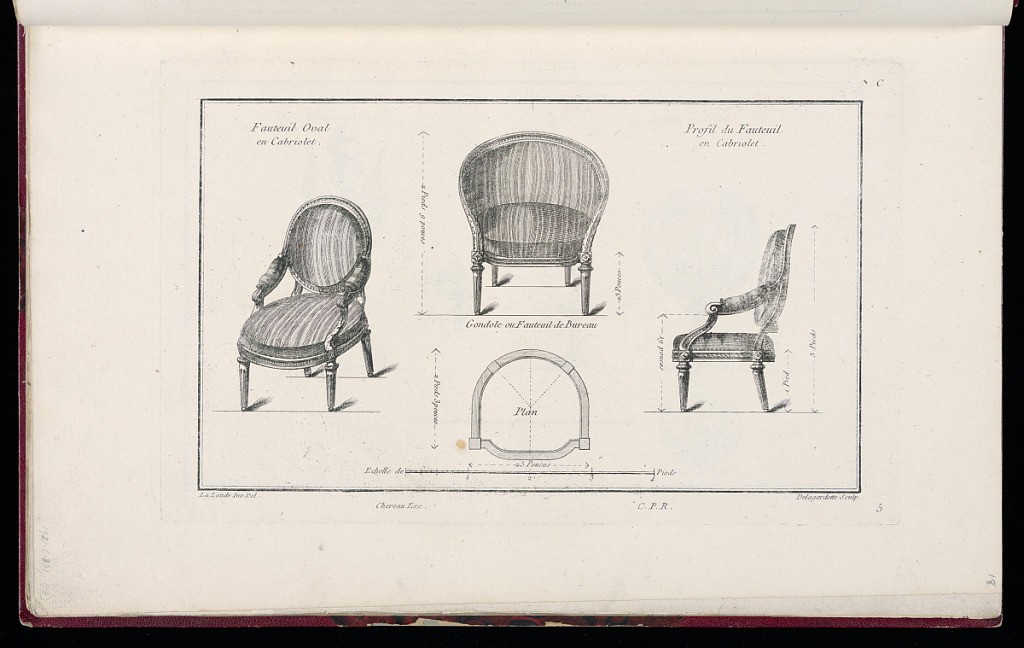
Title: Fauteuil Oval en Cabriolet [et] Profil du Fauteuil en Cabriolet
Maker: Richard de Lalonde, French, active 1780–96
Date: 1775-1788
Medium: Etching on off-white laid paper
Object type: Print
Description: Plan of a chair seat surrounded by three armchairs: two elevations, and one profile. The chairs are covered in a striped textile and the frame is carved with ornament motifs including fluting, acanthus leaf, rosette, scrolls, bead course, and interlinked piastre. The plate is signed and numbered.